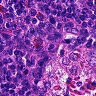
Metastatic tissue present: no